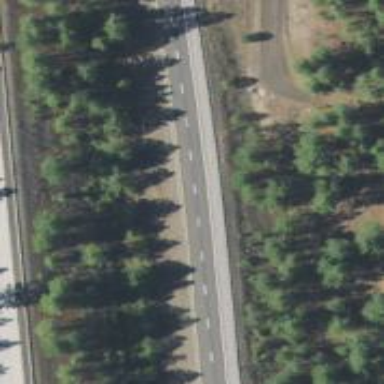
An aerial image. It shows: This image shows trunk highway that functions as expressway.